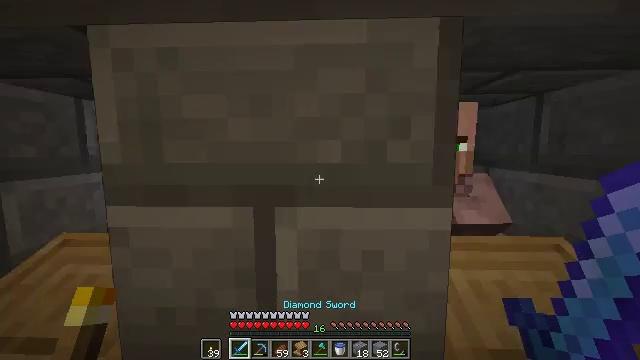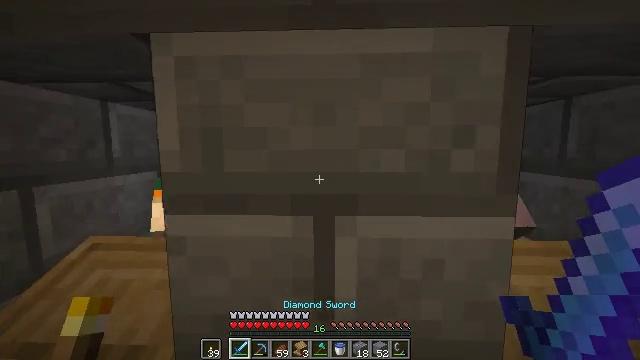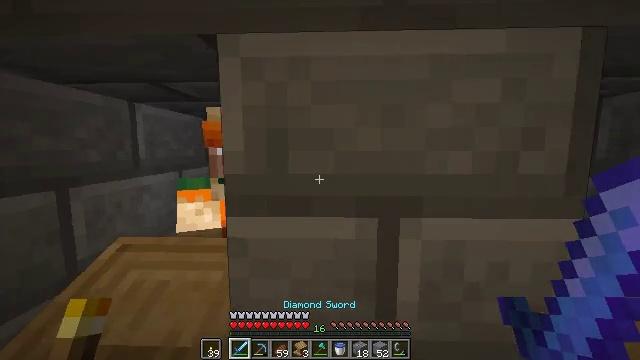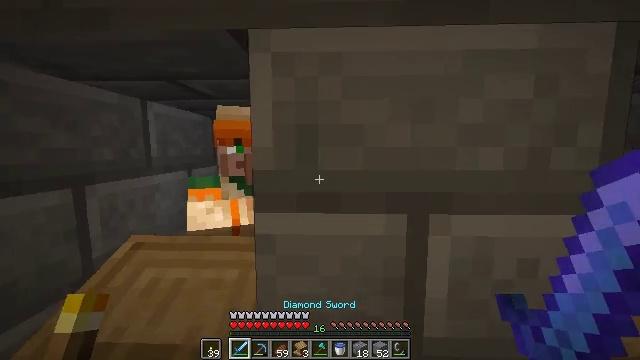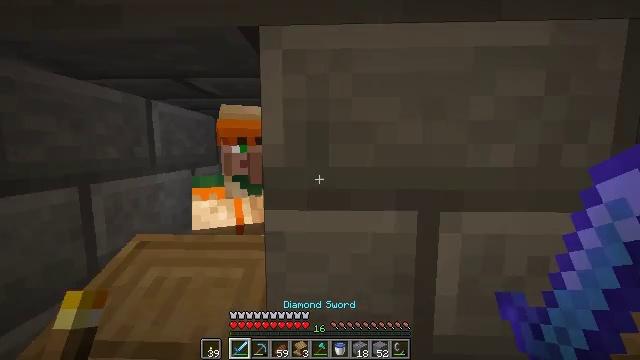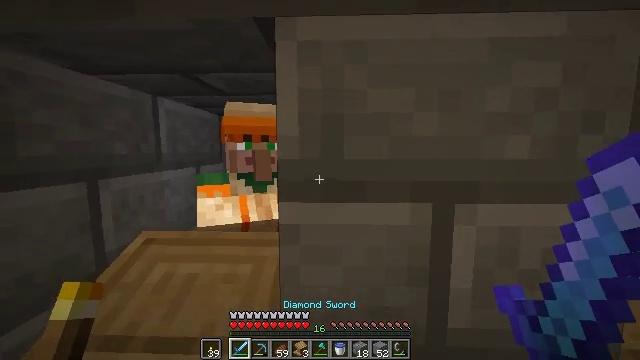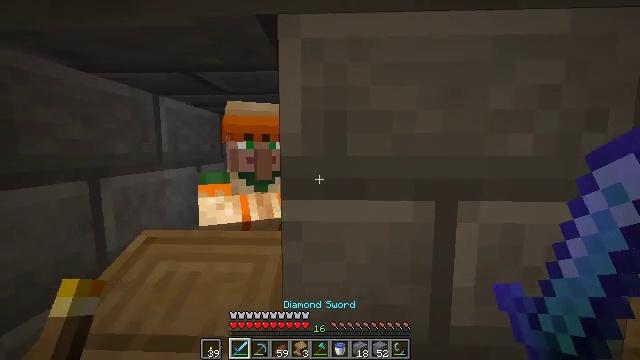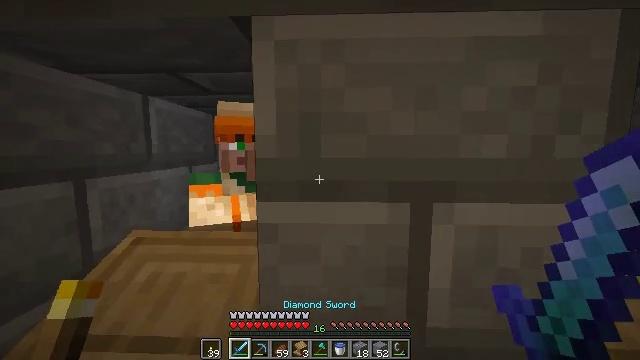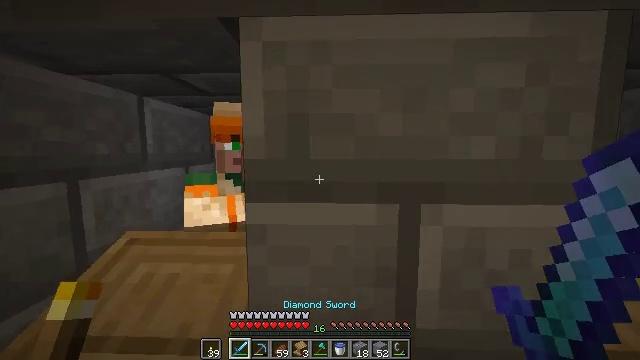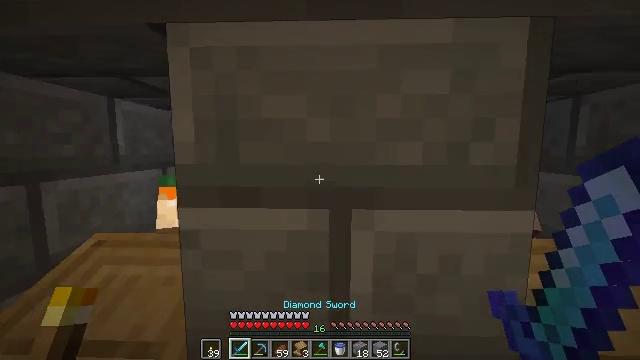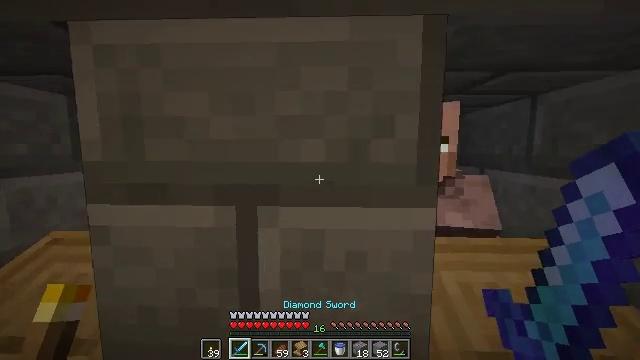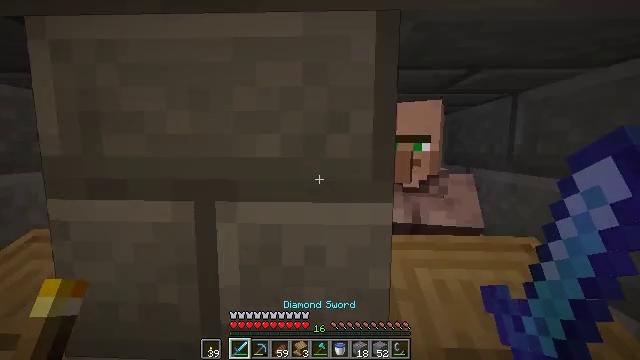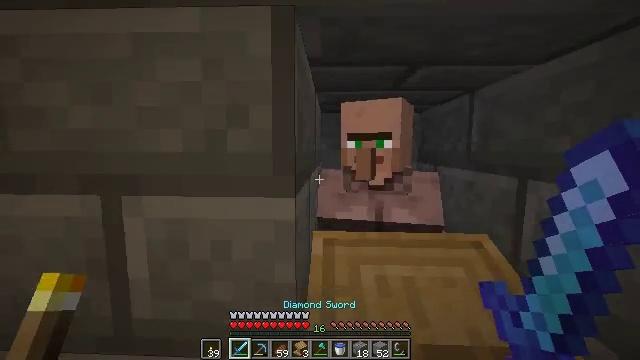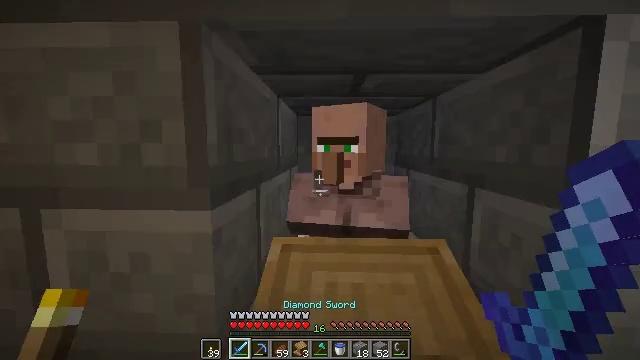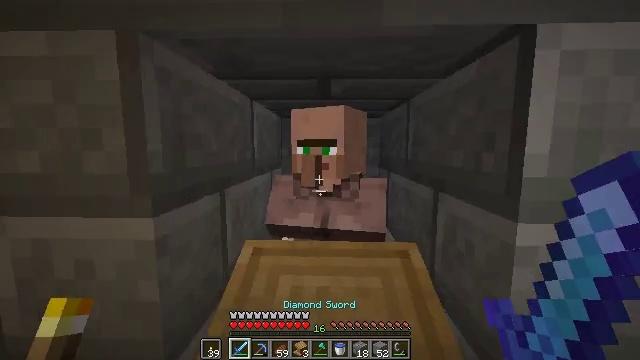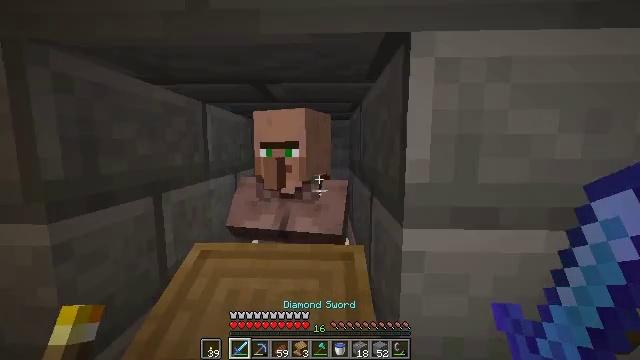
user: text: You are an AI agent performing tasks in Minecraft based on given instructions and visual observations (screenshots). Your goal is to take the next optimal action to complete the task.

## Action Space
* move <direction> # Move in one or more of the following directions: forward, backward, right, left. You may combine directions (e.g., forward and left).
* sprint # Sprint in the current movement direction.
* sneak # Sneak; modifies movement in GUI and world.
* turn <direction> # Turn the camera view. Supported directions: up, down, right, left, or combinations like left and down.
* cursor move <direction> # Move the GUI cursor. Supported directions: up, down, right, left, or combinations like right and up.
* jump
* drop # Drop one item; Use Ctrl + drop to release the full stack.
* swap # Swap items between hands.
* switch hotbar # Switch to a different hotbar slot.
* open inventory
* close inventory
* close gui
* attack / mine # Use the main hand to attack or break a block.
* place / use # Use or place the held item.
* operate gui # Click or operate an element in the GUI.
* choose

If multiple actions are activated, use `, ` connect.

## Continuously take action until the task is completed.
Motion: motion action
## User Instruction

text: Reclaim the stonecutter into your inventory.
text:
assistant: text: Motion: move left
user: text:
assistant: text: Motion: no_op
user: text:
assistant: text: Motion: no_op
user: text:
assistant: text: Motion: no_op
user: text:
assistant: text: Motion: no_op
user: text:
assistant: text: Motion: no_op
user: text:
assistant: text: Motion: move right
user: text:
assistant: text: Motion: move right
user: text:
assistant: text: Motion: move right
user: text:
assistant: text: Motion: move right
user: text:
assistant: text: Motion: move right
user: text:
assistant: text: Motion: move right
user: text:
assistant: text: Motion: move right
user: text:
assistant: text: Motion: move right
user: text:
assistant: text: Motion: move right
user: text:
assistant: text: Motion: move right
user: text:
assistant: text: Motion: move right
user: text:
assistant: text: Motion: no_op
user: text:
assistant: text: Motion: no_op
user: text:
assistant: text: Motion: move right
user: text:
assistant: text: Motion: move right
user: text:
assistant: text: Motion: move right
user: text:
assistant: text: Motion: move right
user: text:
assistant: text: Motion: no_op
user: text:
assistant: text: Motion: no_op
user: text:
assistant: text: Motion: move left
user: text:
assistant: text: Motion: move left
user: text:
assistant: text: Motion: move left
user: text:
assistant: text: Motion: move left
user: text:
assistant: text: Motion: move left